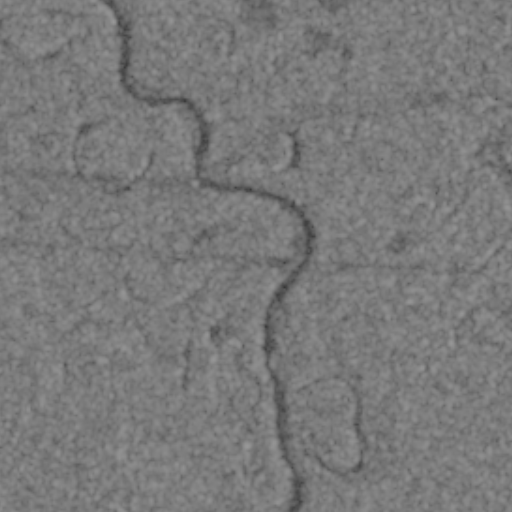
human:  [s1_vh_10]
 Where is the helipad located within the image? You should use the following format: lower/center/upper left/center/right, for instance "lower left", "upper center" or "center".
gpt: The helipad is located in the center right of the image.
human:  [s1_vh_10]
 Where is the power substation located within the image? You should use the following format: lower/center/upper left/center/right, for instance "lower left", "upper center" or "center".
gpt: The power substation is located in the upper right of the image.
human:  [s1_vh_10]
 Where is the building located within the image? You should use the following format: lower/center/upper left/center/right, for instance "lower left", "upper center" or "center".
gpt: There is no building in the image.

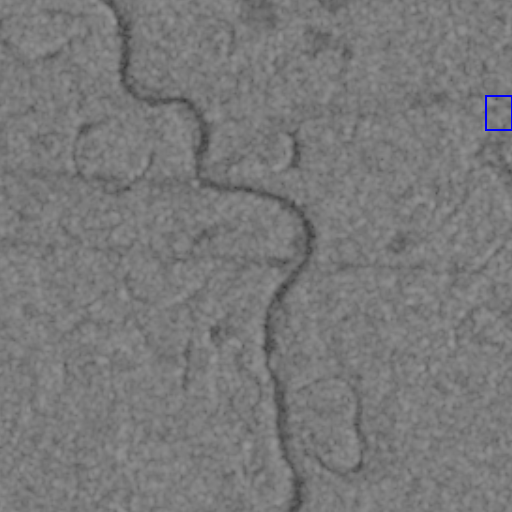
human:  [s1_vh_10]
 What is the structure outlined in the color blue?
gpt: The structure outlined in blue is a power substation.
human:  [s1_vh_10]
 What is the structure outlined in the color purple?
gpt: There is no purple outline.